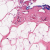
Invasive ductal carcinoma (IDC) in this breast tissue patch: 0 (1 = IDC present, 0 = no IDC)